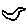
Label: bird